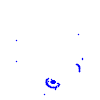
Particle: kaon